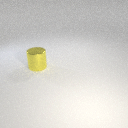
large yellow metal cylinder